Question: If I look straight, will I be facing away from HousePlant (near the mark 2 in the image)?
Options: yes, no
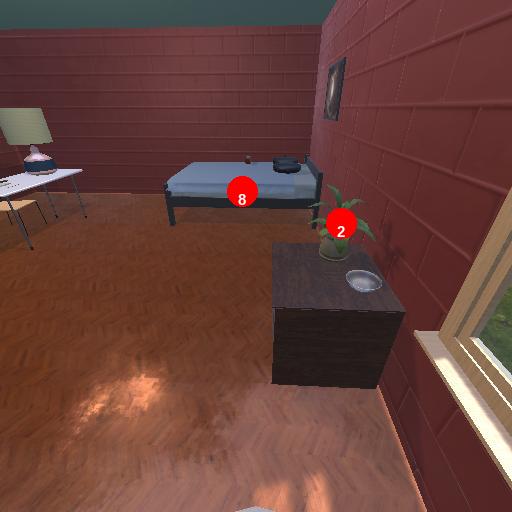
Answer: yes